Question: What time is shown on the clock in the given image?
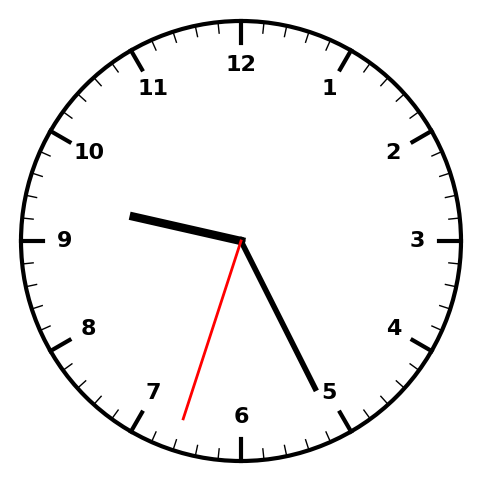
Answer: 09:25:33